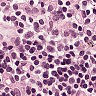
Metastatic tissue present: no